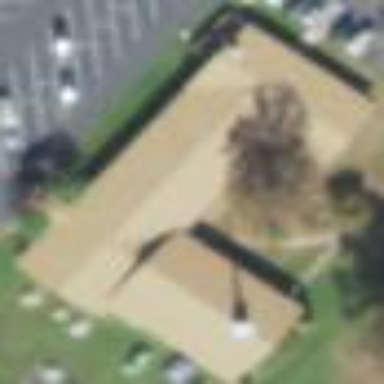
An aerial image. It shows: Classic church building.